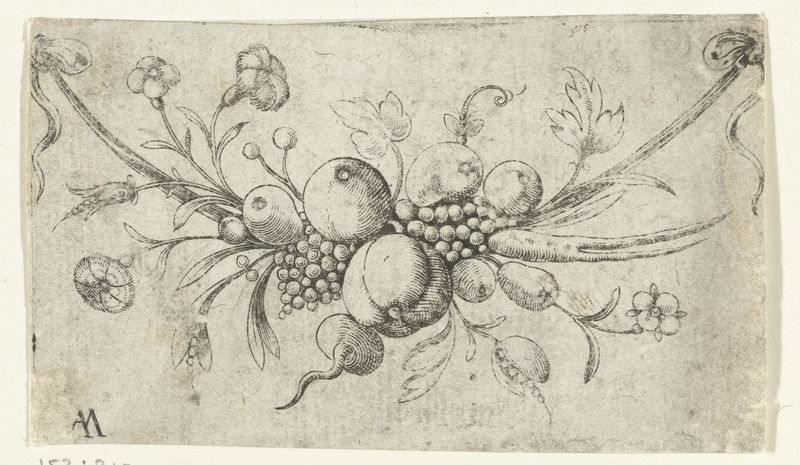
Titel: Guirlande van vruchten en bloemen
Künstler: Adriaen Muntinck
Standort: Amsterdam
Institution: Rijksmuseum
Schlagwörter: fleurs, gravure, nature, fleur, croquis, dessin, fruit, plante, feuille, fruits, pommes, composition, guirlande, raisins, tige, oeillets, raisin, navet, légume, oeuillets, panais